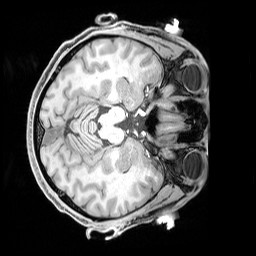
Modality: T1w
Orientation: axial
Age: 36
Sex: male
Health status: healthy
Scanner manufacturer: siemens
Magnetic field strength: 3 T
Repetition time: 1.65 s
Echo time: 0.00182 s